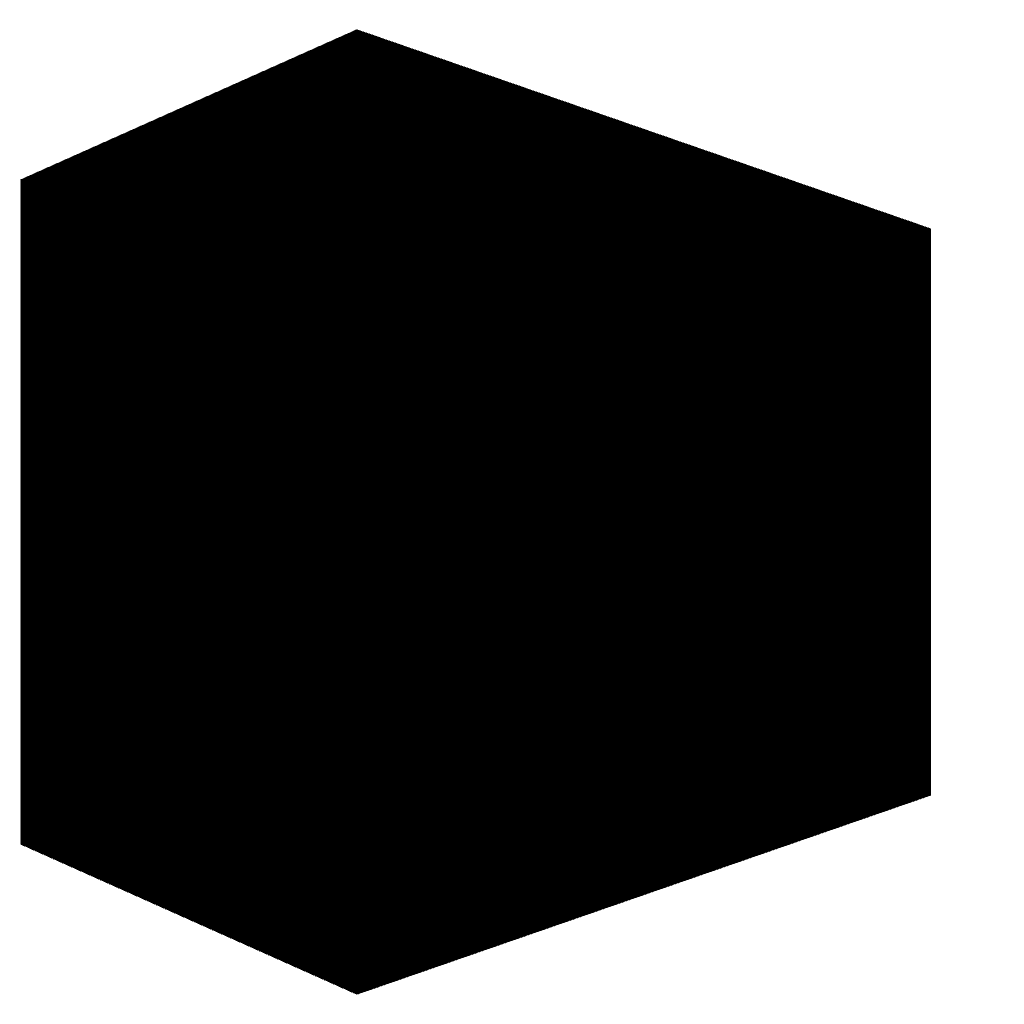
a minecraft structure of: Rainbow Fighter bad low quality